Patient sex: M
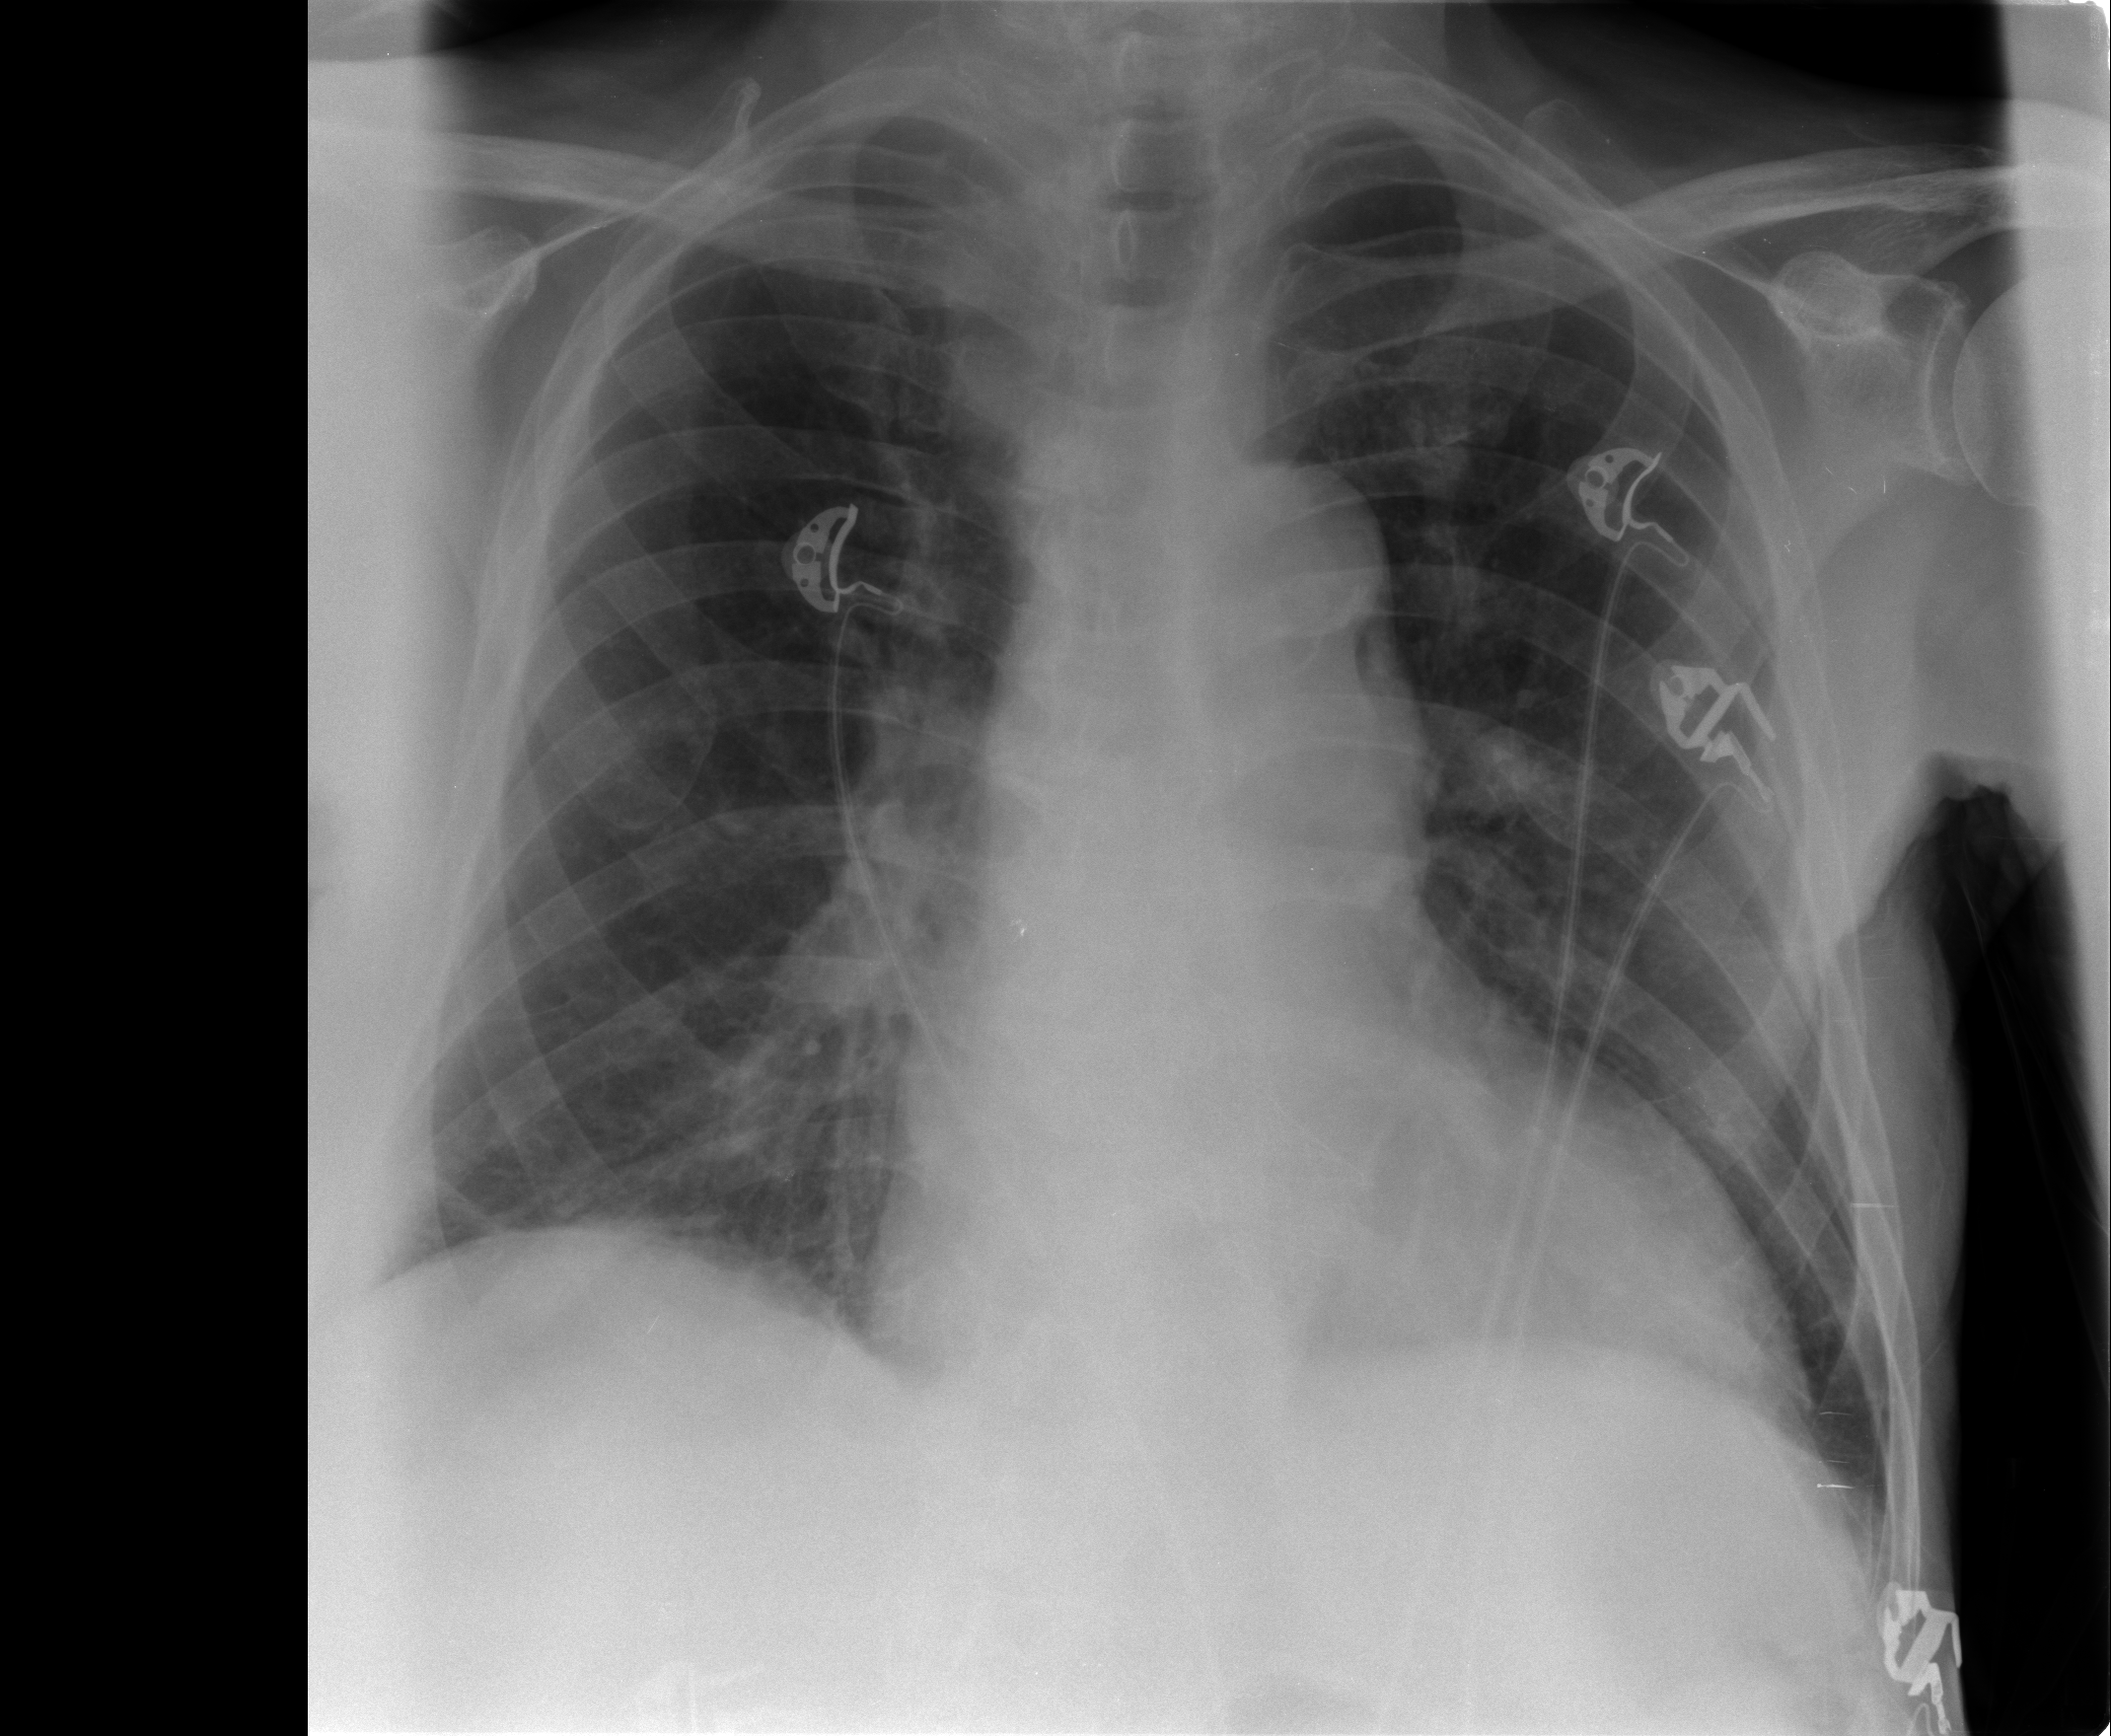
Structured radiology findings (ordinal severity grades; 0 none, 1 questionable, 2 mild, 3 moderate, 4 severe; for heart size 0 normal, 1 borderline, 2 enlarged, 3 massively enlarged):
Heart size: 2
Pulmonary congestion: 0
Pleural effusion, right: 0
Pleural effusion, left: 0
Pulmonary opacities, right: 0
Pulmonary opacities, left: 0
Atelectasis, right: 2
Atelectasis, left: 0